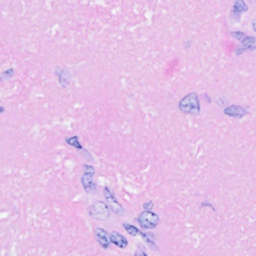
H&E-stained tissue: Breast